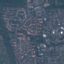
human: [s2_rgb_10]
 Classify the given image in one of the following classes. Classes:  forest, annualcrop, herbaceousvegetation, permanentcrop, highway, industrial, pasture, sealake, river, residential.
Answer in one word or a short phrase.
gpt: Residential